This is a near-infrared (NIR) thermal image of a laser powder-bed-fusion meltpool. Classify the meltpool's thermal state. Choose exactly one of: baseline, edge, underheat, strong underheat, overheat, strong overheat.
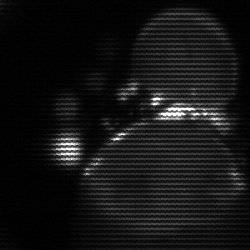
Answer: edge